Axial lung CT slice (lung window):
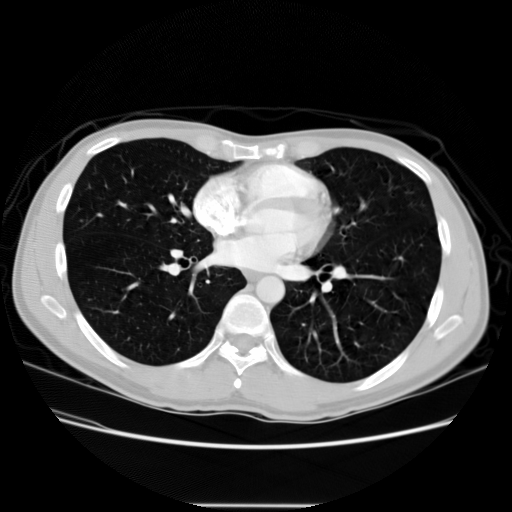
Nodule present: no